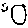
Label: circle